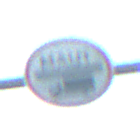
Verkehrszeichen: Mautpflicht
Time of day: MorningAfternoon
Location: Outdoor (Nature)
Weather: Clear
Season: NotSpecified
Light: Natural